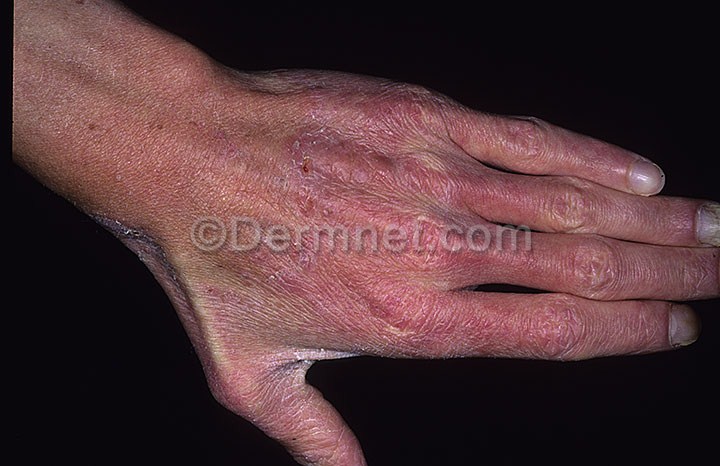
Disease: Tinea Ringworm Candidiasis and other Fungal Infections